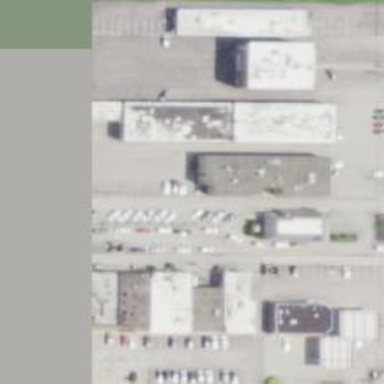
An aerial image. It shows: Retail area.